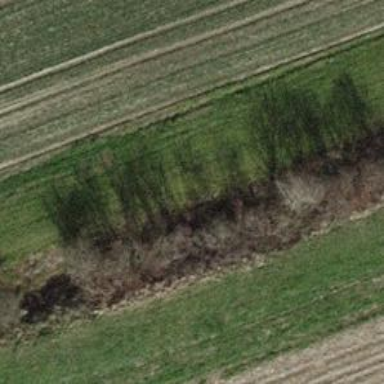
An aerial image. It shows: Hedge acting as barrier.